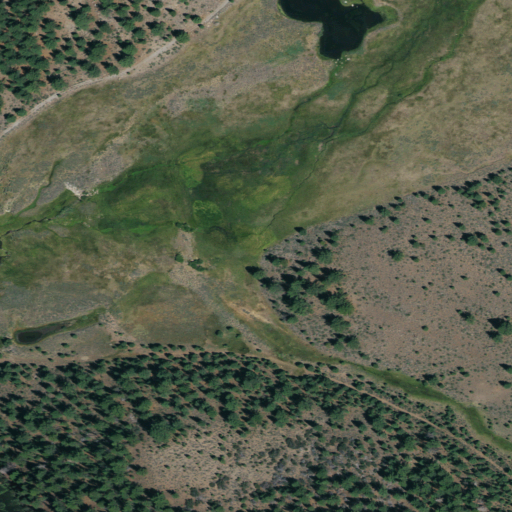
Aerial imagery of valley in California named Bagley Valley containing woody wetlands, shrub, evergreen forest, and herbaceous wetlands